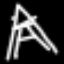
Label: The Eiffel Tower